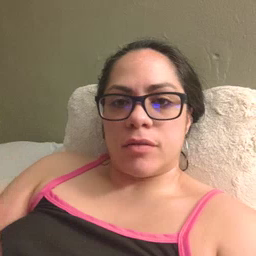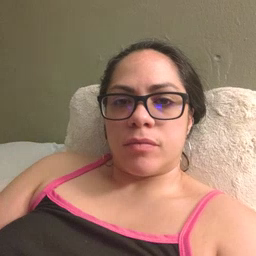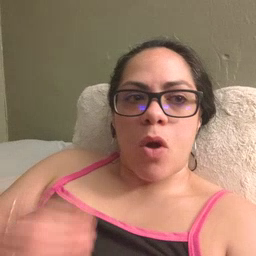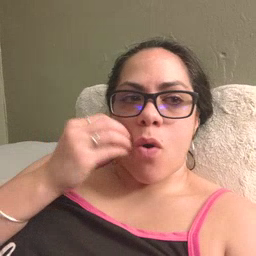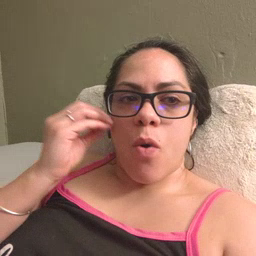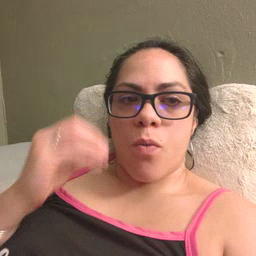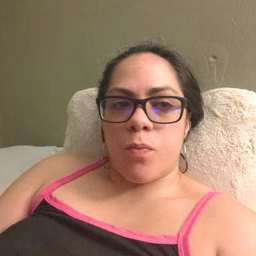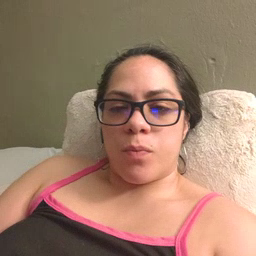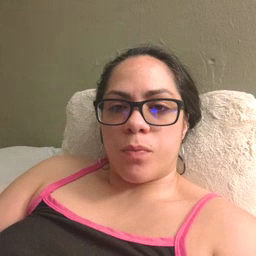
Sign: home